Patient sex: M
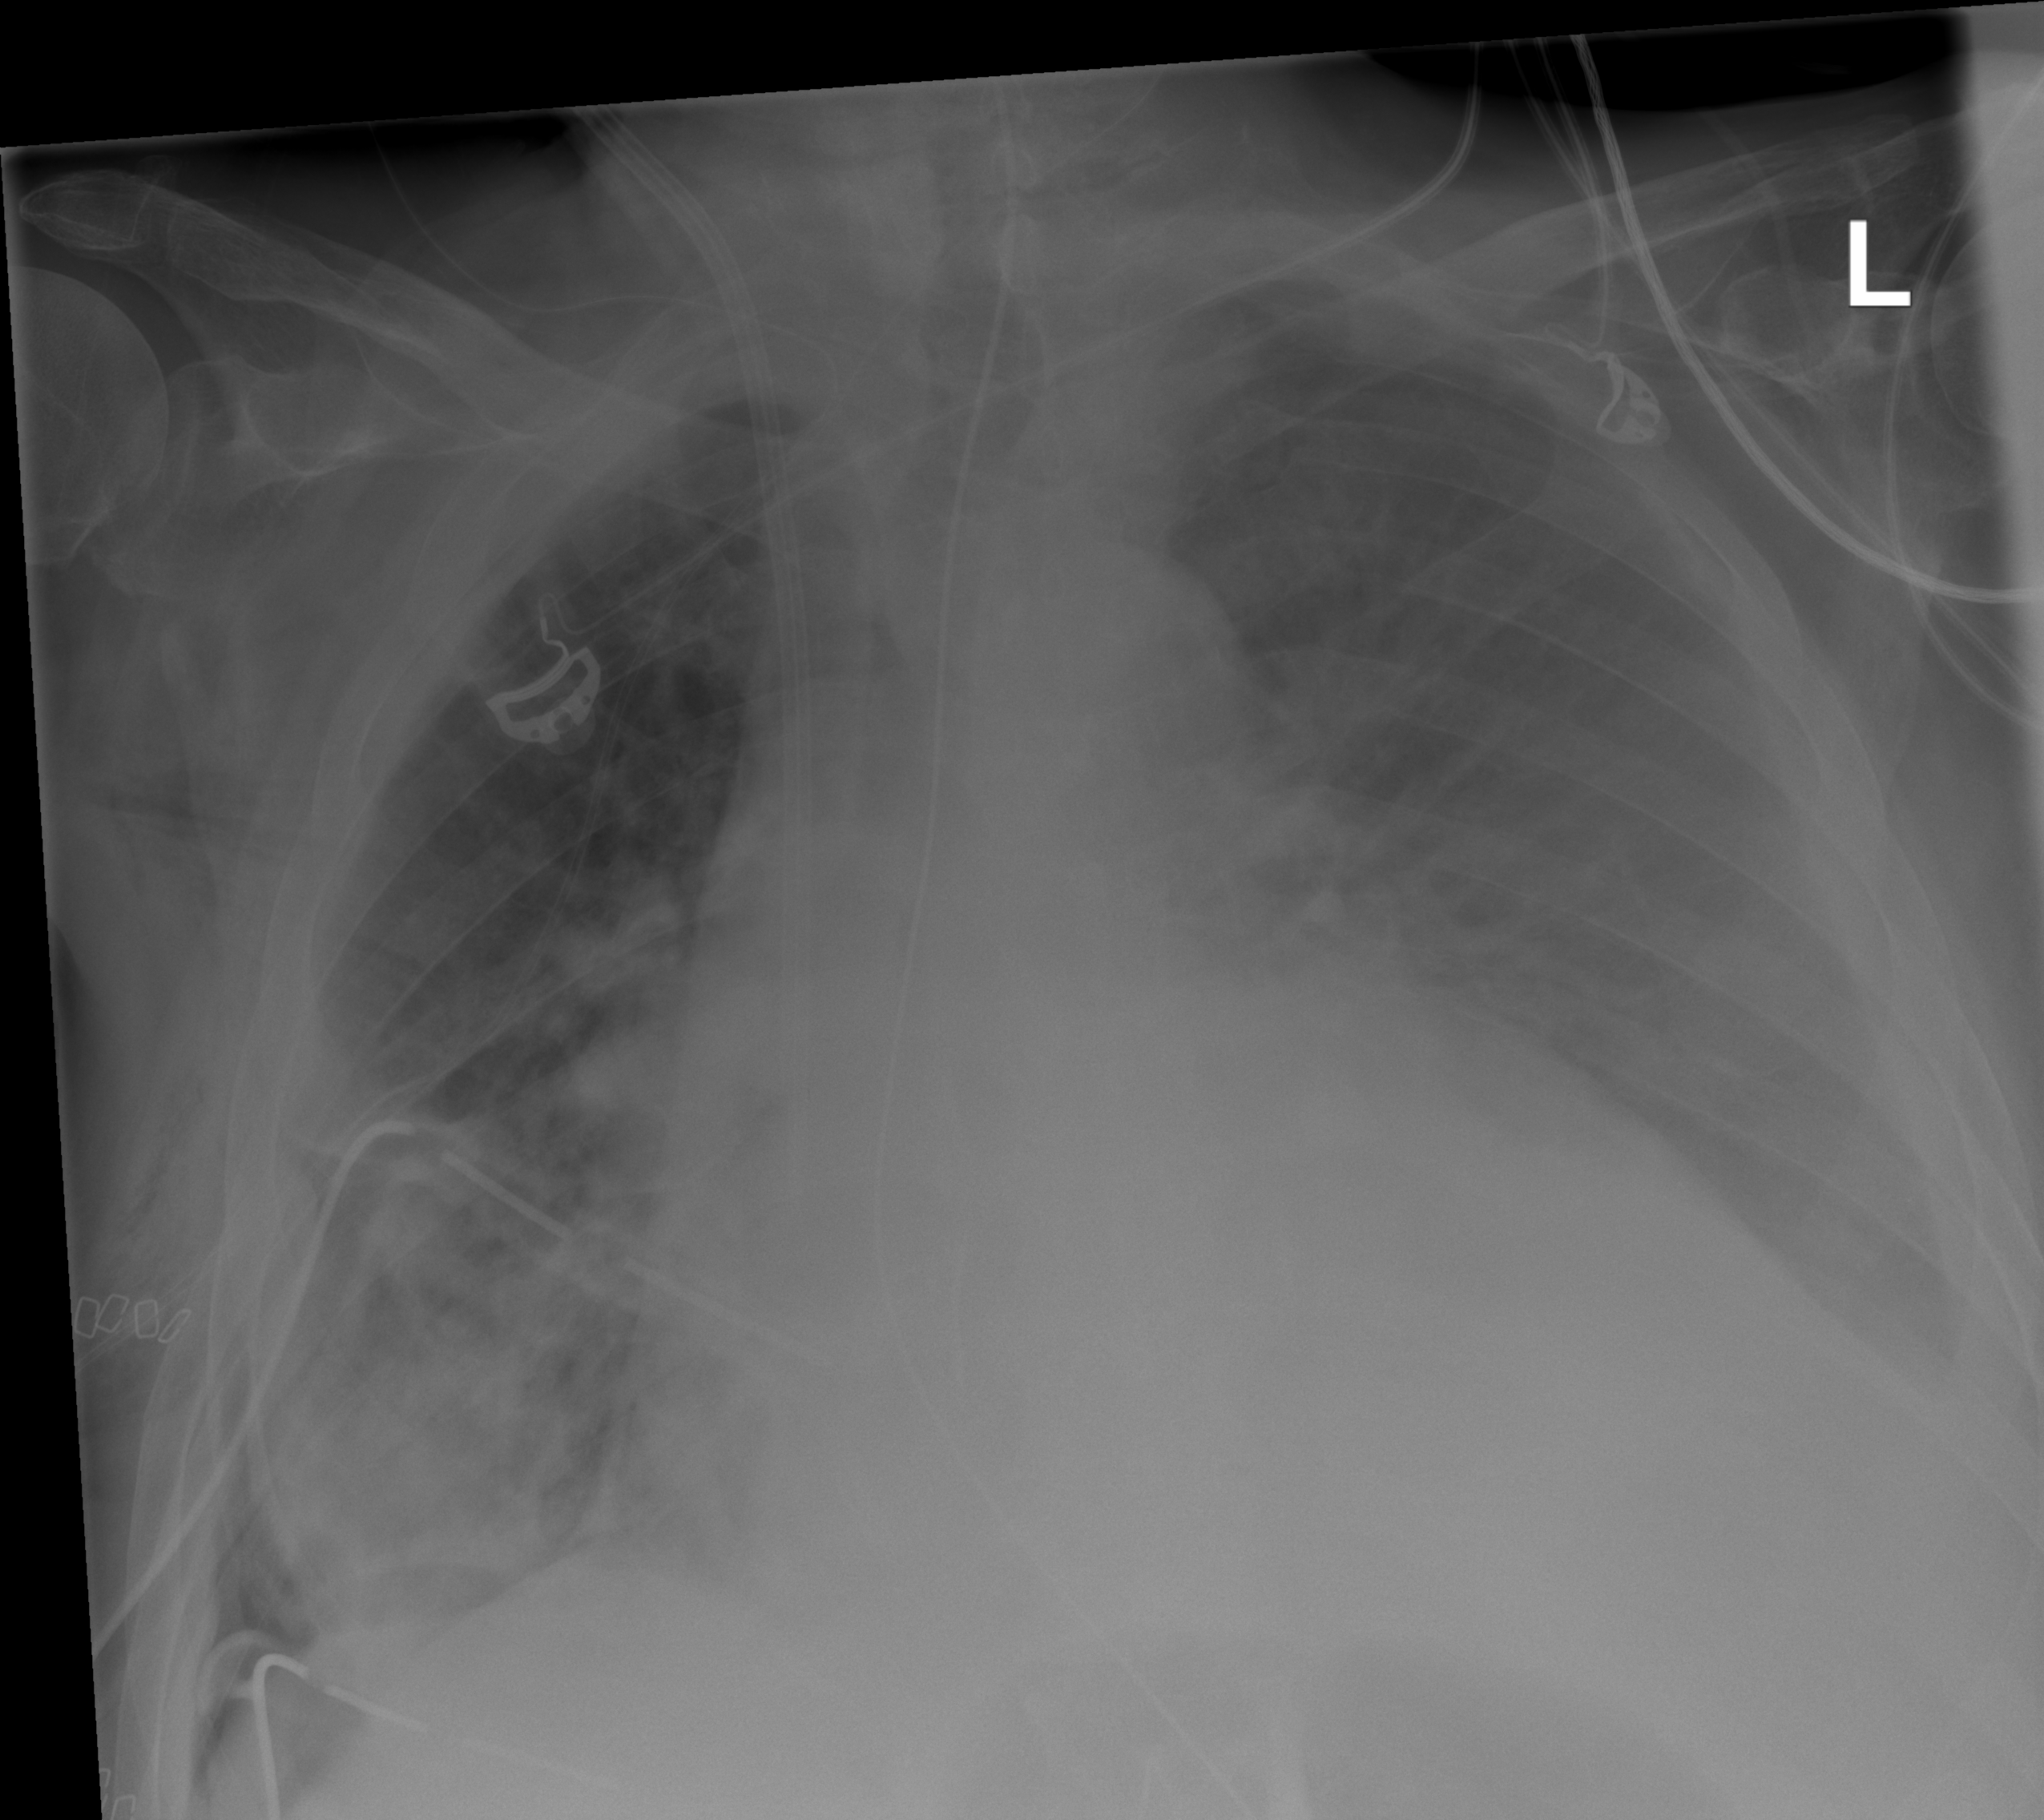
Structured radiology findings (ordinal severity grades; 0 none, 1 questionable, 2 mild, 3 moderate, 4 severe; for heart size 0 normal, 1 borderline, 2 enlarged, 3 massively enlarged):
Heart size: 2
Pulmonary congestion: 2
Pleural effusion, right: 0
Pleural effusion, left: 3
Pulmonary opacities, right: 2
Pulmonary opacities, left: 0
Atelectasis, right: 3
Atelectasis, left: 2